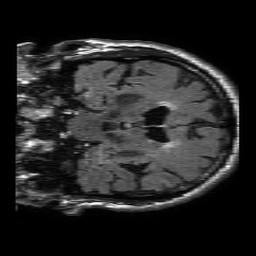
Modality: FLAIR
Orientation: coronal
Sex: male
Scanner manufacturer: philips
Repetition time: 11 s
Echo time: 0.125 s